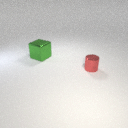
large green metal cube behind small red metal cylinder